Interaction volume radius: 5 \u00c5
Interaction volume height: 20 \u00c5
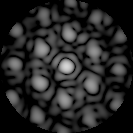
Disorder parameter: 0.4177